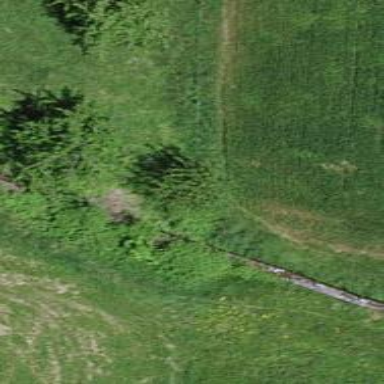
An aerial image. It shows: Hedge barrier.